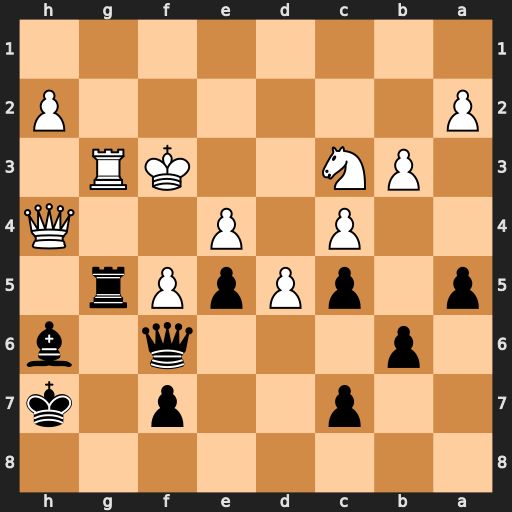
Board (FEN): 8/2p2p1k/1p3q1b/p1pPpPr1/2P1P2Q/1PN2KR1/P6P/8
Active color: b
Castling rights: -
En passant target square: -
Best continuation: Rxf5+ exf5 Qxh4